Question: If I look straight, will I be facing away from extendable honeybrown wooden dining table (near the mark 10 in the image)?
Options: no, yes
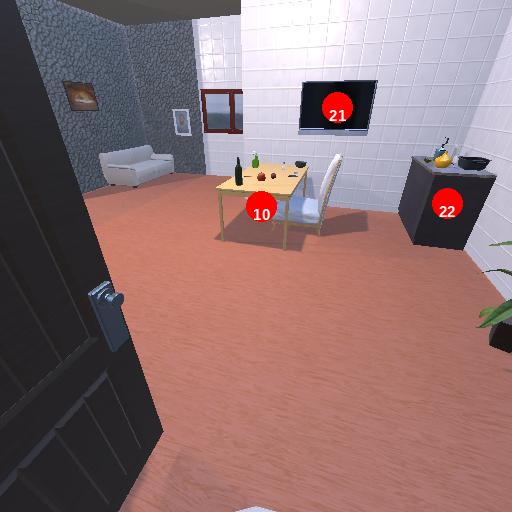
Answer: no